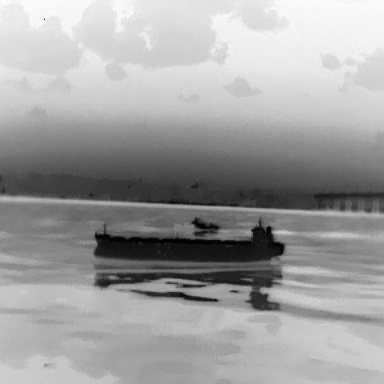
There is a warship in the infrared image.